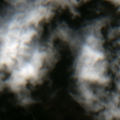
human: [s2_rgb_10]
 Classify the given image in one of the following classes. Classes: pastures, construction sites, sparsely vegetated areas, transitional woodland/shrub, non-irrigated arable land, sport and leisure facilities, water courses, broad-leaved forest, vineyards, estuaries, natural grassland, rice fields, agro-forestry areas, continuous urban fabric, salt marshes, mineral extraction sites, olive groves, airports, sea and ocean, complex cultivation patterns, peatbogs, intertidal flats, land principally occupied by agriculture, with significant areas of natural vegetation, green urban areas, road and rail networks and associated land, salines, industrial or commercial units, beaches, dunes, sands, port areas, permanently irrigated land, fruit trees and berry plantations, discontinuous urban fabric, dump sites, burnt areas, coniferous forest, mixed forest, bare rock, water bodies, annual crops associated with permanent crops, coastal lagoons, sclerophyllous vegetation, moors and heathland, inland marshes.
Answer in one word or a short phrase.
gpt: coniferous forest